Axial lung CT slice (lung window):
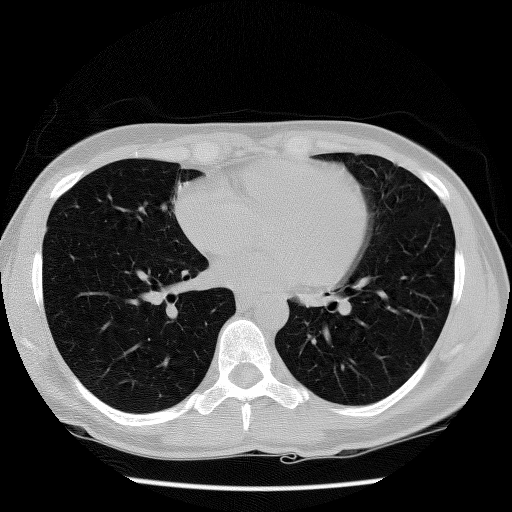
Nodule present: no